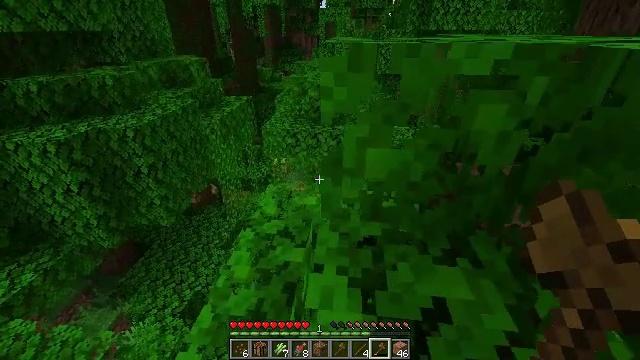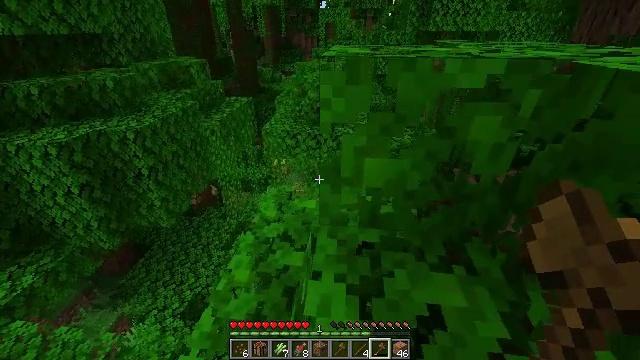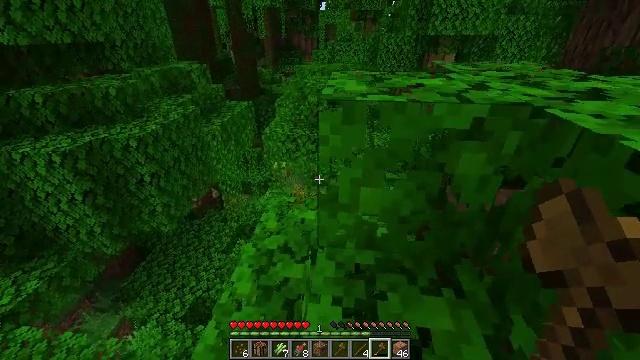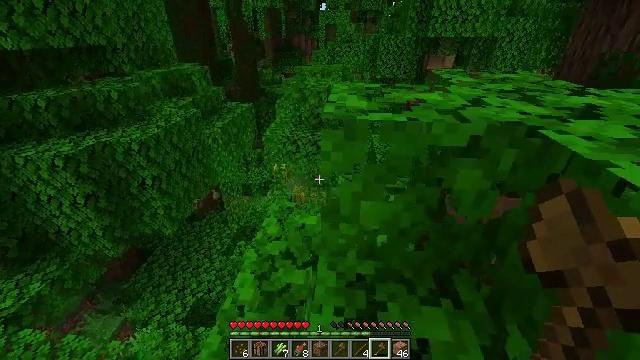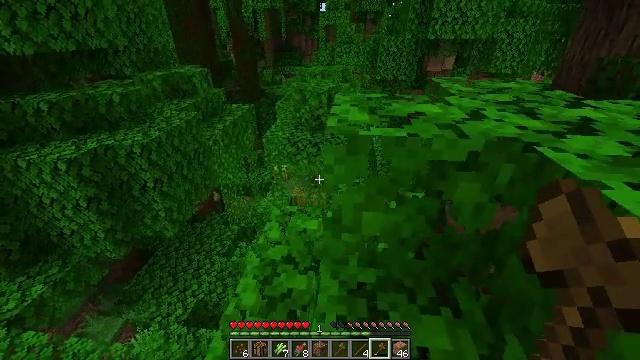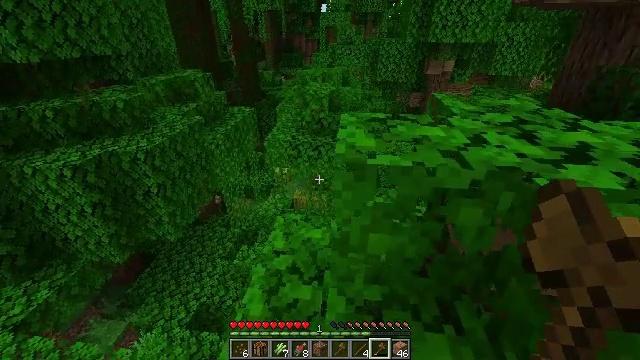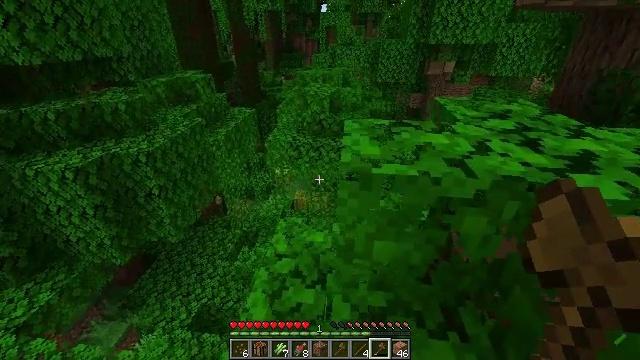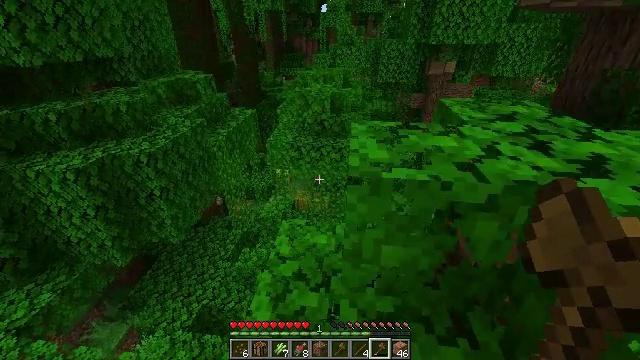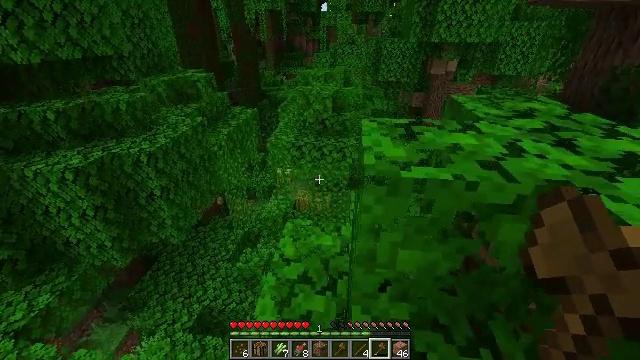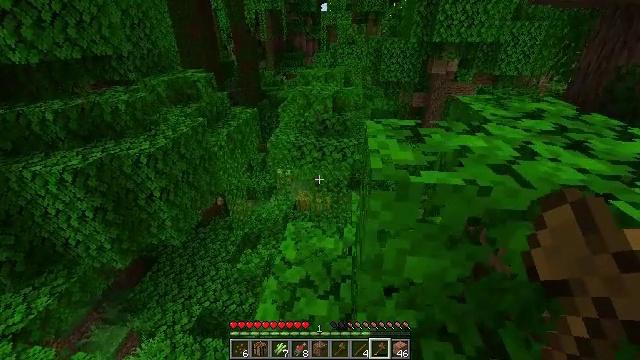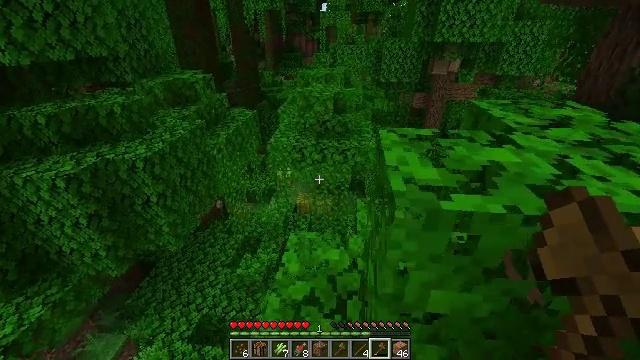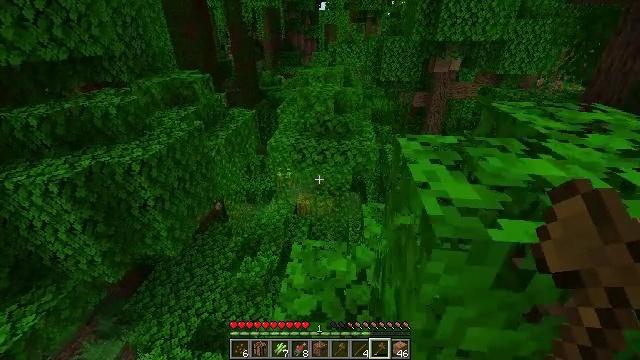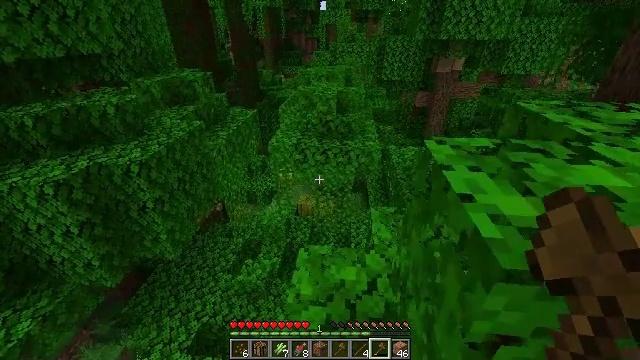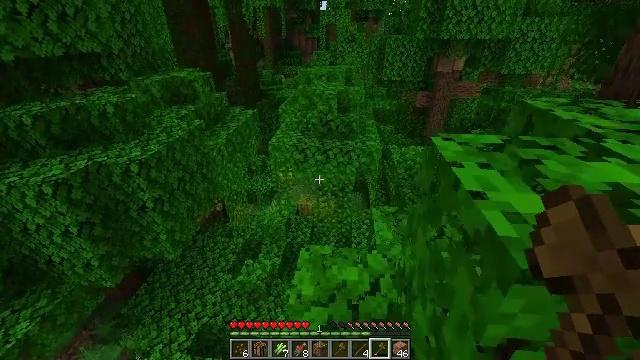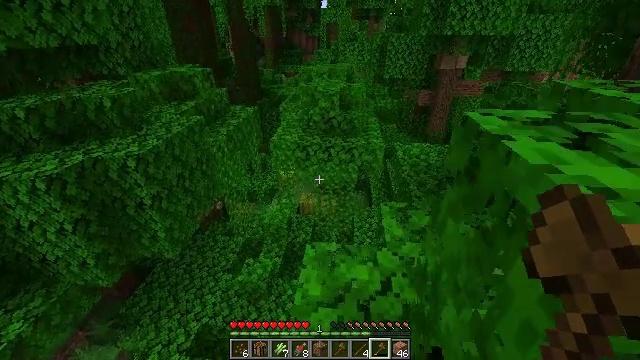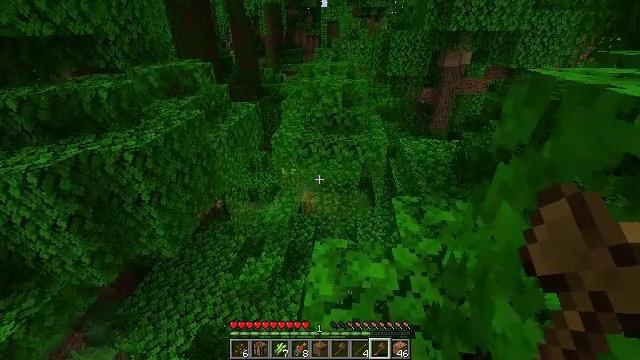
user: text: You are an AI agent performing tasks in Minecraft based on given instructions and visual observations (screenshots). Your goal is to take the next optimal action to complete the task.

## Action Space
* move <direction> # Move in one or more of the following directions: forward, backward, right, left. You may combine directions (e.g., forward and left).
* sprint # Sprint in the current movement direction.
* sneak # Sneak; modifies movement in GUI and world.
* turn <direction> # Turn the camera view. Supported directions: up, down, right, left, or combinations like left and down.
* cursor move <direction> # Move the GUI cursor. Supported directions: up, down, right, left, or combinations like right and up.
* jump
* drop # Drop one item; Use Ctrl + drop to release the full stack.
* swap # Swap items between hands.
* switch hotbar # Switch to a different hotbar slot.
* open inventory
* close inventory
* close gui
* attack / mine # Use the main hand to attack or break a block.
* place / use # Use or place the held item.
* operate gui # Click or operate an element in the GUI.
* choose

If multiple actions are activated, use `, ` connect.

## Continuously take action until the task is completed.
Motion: motion action
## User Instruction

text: Gather melon for food.
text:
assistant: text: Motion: move forward
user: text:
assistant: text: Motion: move forward and move left
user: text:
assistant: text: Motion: move forward and move left
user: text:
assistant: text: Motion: move forward and move left
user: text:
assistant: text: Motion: move forward and move left
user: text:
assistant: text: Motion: move forward and move left
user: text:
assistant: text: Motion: move forward
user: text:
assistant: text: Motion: move forward
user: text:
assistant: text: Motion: move forward
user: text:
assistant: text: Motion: move forward
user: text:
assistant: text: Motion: move forward and move left
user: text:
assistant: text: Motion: move forward and move left
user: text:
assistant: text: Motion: move forward and move left
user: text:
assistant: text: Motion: move forward and move left
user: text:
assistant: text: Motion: move forward and move left
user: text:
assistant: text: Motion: move forward
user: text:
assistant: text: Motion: move forward
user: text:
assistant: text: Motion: move forward
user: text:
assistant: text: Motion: move forward and move right, turn right and down
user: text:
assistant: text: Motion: move forward and move right, turn down
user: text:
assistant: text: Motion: move forward and move right, turn down
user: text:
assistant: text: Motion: move forward and move right, turn right and down
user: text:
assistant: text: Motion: move forward, turn right and down
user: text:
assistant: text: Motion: move forward, turn right and down
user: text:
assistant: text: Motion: move forward, turn down
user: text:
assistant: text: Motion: move forward, turn down
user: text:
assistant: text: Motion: move forward and move right, turn down
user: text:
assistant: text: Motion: move forward and move right
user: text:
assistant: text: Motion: move forward and move right
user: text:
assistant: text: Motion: move forward and move right